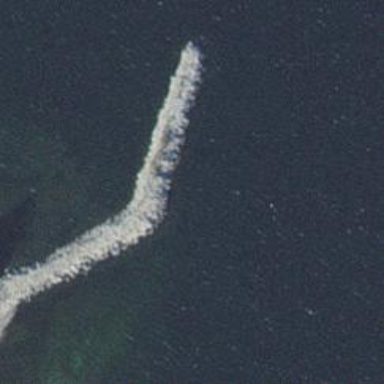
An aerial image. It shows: Breakwater structure.